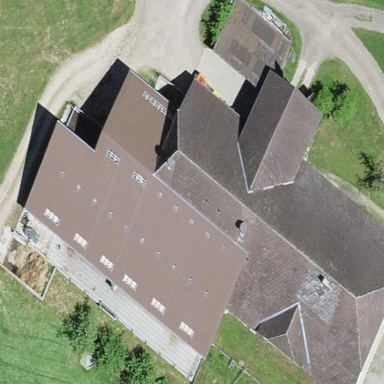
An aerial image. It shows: Farm building.